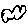
Label: cloud